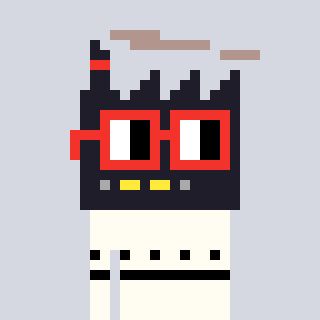
a pixel art character with square red glasses, a factory-shaped head and a grayscale-colored body on a cool background